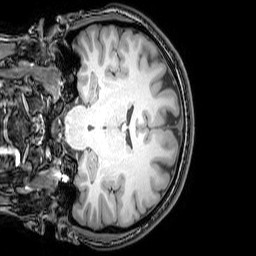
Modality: T1w
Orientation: coronal
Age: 26
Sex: female
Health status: healthy
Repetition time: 0.081 s
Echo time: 0.037 s